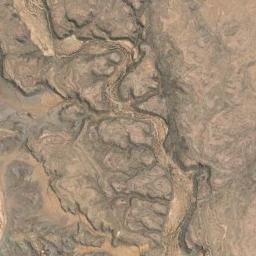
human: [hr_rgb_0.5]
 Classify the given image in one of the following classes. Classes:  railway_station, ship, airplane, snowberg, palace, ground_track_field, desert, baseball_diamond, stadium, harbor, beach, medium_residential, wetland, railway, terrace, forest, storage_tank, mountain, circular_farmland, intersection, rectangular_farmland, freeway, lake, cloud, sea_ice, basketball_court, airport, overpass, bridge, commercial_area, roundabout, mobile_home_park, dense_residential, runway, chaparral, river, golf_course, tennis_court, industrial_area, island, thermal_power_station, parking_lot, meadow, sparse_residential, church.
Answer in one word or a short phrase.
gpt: mountain